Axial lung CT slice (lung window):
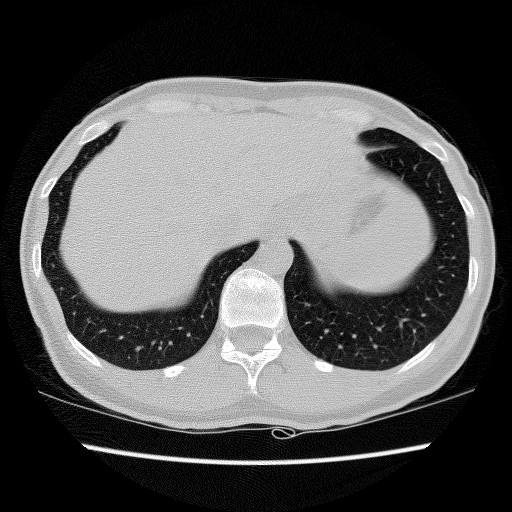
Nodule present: no